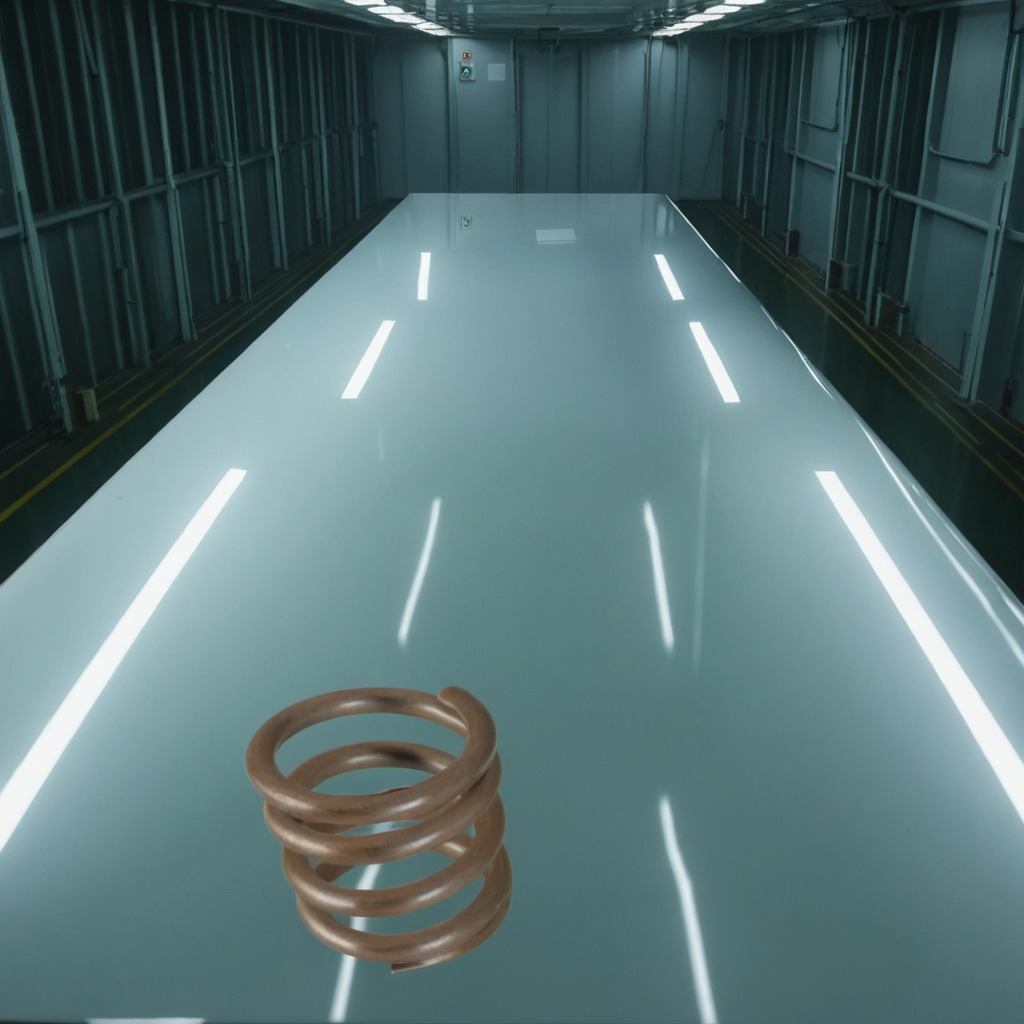
A coiled metal spring is lying on the table.